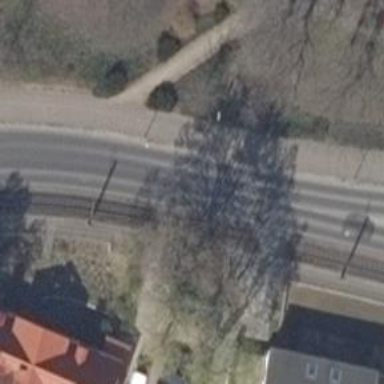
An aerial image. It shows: Tramway with electrified contact lines.